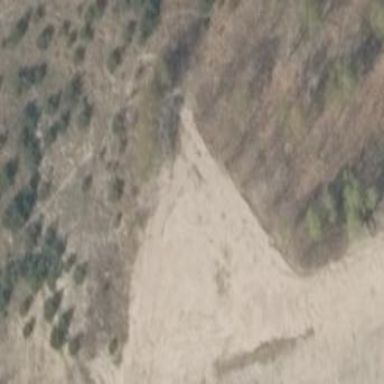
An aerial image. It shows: Patch of scrub vegetation.